Field crop: maize
Growth stage: 1
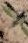
Species: atriplex